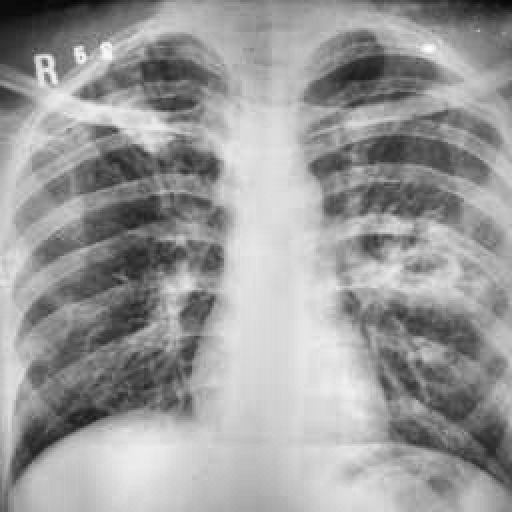
Finding: TUBERCULOSIS